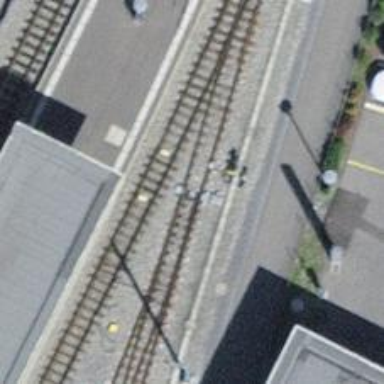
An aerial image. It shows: Railway switch.